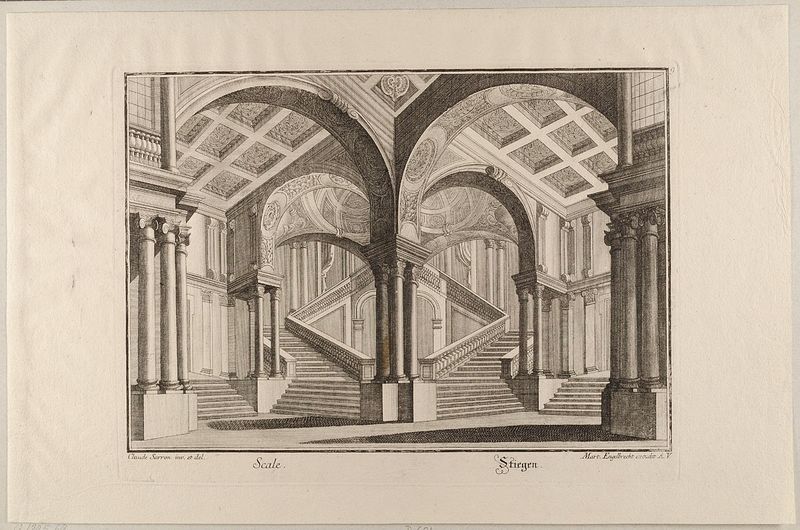
Titel: Treppen, Blatt 9 aus der Folge 'Operalische Vorstellungen', herausgegeben von M. Engelbrecht
Künstler: Claudius Sarron
Standort: Hamburg
Institution: Museum für Kunst und Gewerbe Hamburg
Schlagwörter: schatten, raum, säulen, barock, vorhang, grafik, graphik, treppe, treppen, geländer, stufen, halle, fotografie, photographie, bögen, druckgraphik, druckgrafik, radierung, treppenhaus, kassettendecke, innendekoration, gefache, reproduktionen, barockzeit, barockzeitalter, druckerzeugnisse, architekturdarstellungen, bühnenausstattung, bühnenbild, ornamentstich, vorlageblätter